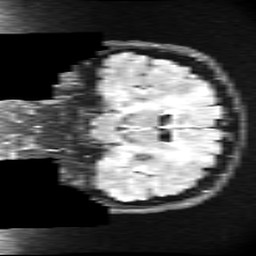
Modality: FLAIR
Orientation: coronal
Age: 49
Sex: female
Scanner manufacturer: ge
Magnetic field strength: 3 T
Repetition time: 11 s
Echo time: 0.1497 s